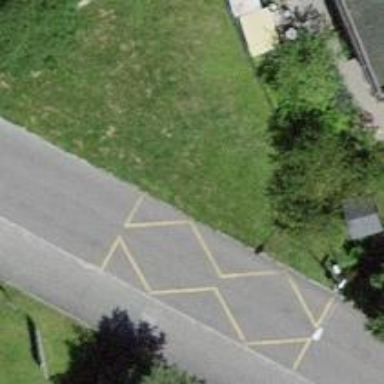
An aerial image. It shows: Bus stop with platform for public transport.